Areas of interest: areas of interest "Changsha Xingsheng Driver Training Group Co., Ltd."
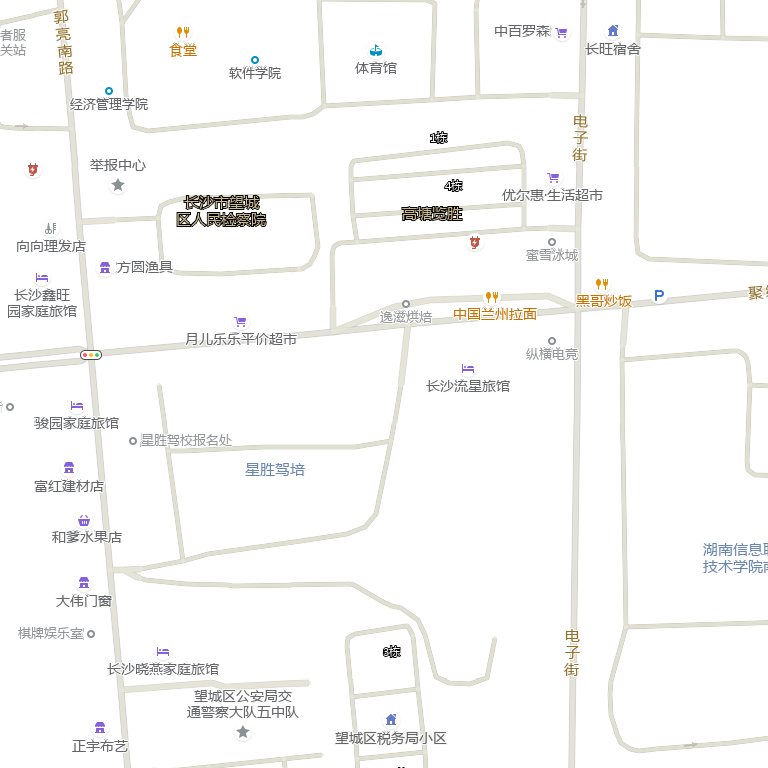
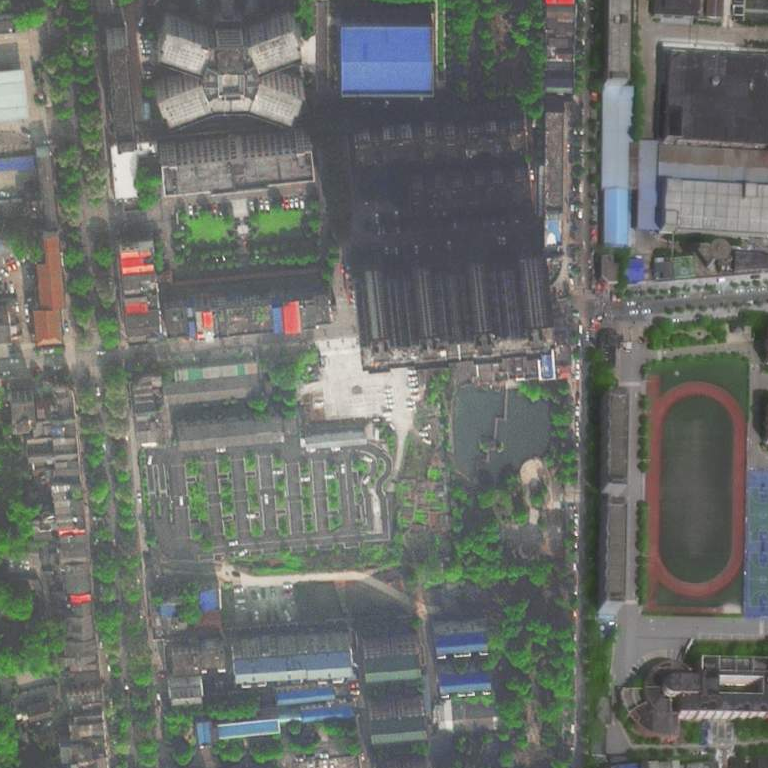